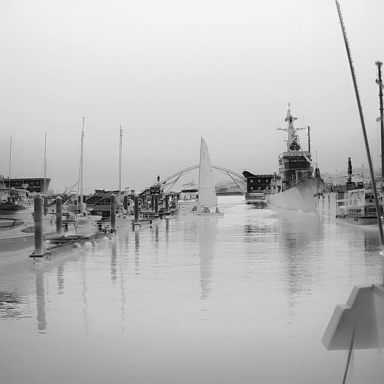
There are nine objects shown in the infrared image, including four sailboats, three canoes, a warship, and a container_ship.